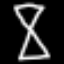
Label: hourglass